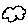
Label: cloud